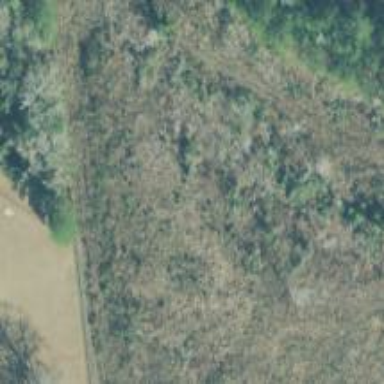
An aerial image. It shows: Disused railway spur service.